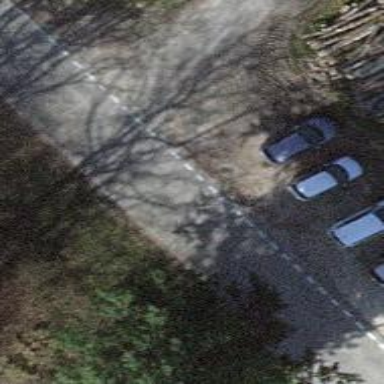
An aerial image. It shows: Tertiary road.